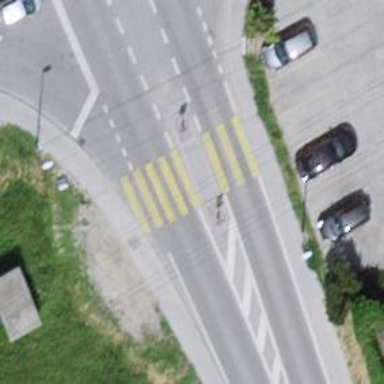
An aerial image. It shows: Zebra crossing with central island. It is uncontrolled and marked crossing.